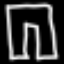
Label: pants